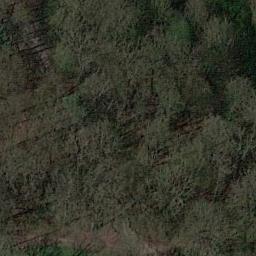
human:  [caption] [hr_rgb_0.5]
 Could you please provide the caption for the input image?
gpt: The forest has a lot of evenly distributed sage green trees .

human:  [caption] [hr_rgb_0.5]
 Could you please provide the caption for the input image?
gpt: This is a dense forest .

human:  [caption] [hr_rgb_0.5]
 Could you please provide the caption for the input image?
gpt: Many sparse green trees are in a forest .

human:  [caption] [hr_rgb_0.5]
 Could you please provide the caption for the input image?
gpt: The forest is consist of dry trees and green trees .

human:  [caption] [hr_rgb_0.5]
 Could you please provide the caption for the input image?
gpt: A forest with many green trees and some withered trees .